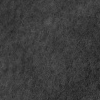
Atmospheric dust classification: not_dusty